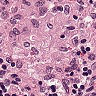
Metastatic tissue present: no